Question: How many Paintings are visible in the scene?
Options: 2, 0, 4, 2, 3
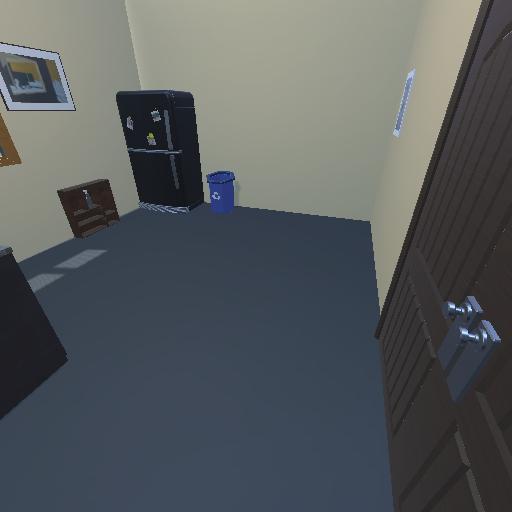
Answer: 2